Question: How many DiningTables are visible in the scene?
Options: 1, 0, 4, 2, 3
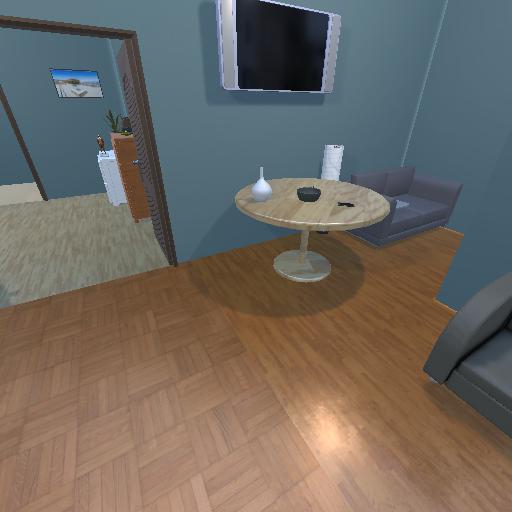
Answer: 1